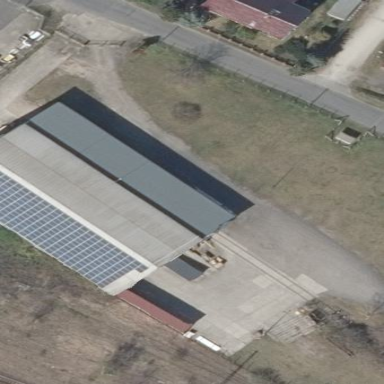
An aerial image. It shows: View of roof of building.